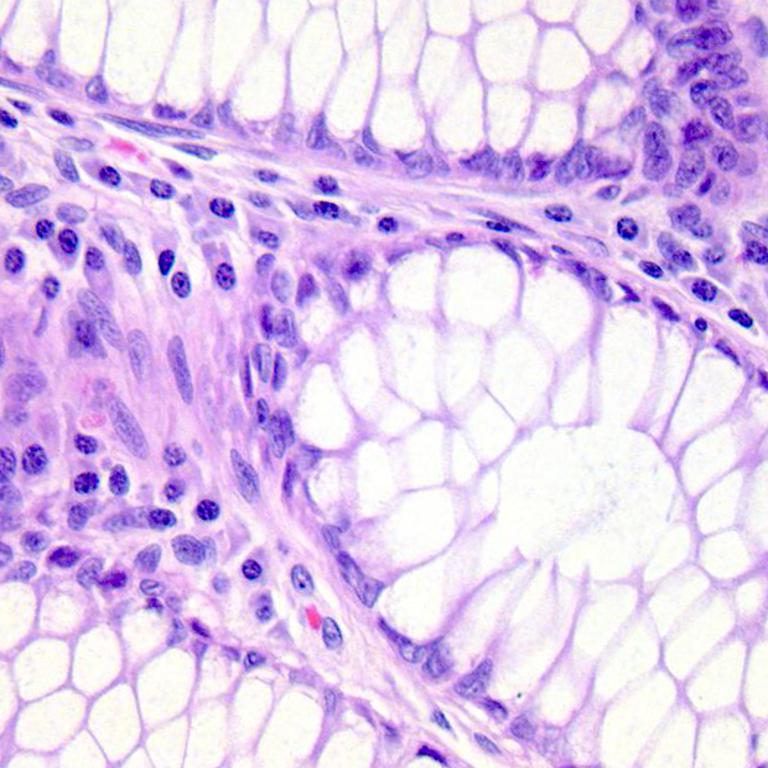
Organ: colon
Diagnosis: benign